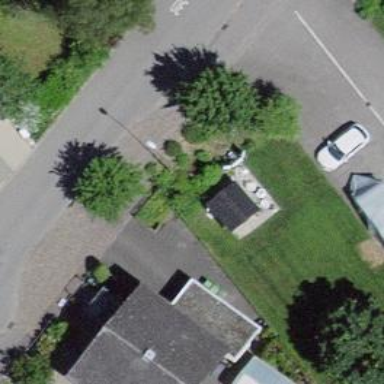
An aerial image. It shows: Post box.